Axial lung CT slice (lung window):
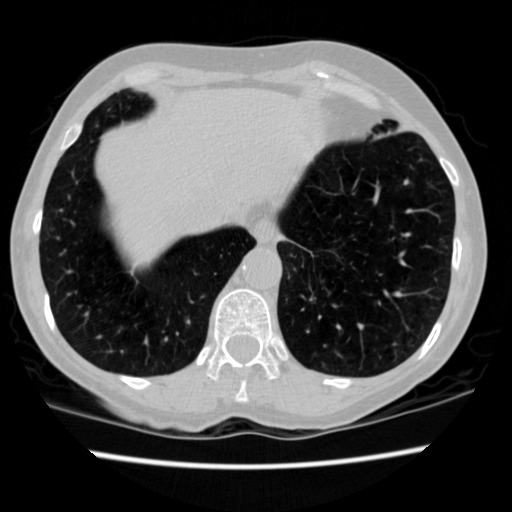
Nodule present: no